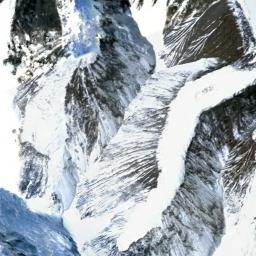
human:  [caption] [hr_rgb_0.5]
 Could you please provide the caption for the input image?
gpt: The snow berg is consist of bare land and white snow .

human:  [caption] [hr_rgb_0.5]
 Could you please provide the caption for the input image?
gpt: The snowberg is covered with glaciers .

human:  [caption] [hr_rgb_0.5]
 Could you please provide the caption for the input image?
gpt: There is a lot of snow on the snowberg .

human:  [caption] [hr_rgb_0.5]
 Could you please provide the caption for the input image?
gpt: White snow and brown bare ground intersect on the snow mountain .

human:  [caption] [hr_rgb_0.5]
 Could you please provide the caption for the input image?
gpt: There are much snow and some bare land on the snowberg .